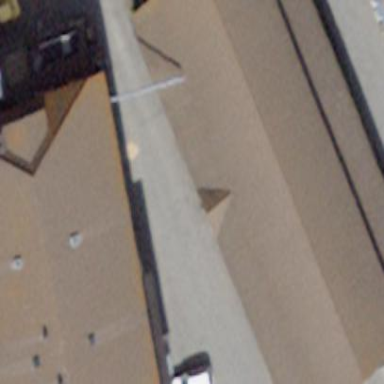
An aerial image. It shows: Building with gabled brown roof.